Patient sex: M
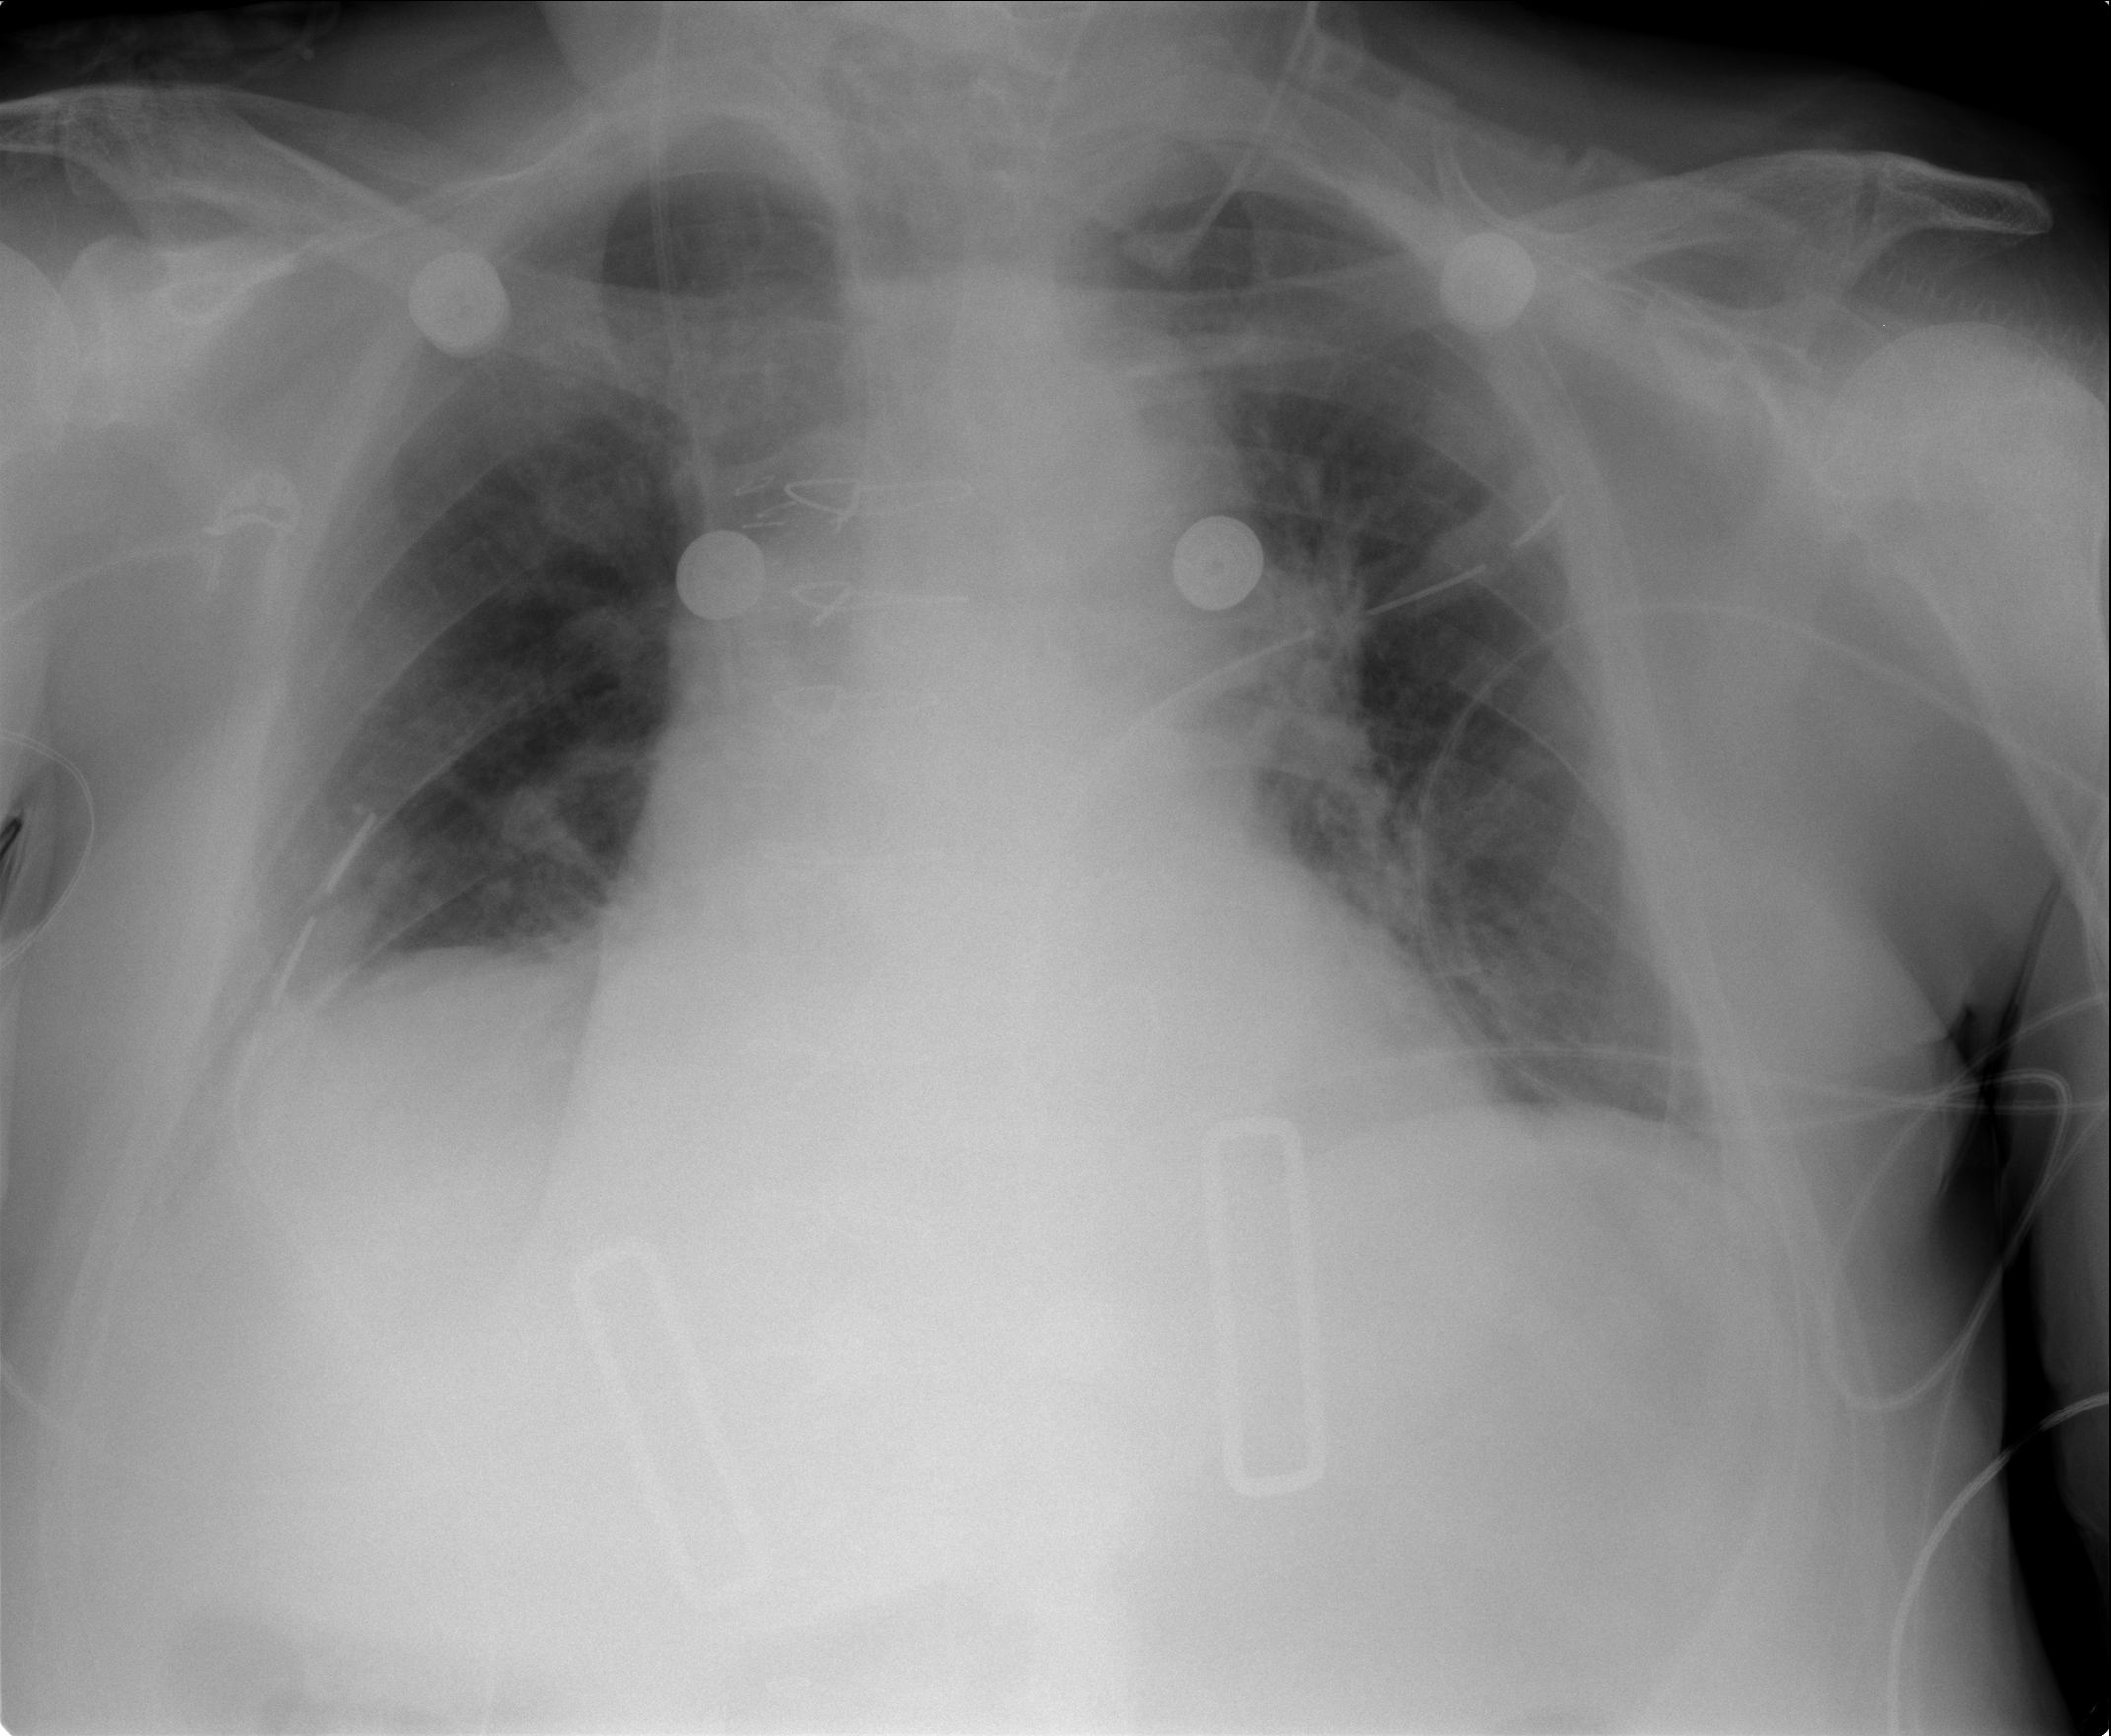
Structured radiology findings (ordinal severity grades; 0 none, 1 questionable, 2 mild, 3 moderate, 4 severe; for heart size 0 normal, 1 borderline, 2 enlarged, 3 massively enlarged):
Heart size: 2
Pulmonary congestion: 2
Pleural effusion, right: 1
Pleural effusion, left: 1
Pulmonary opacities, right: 0
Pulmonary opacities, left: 0
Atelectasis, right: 2
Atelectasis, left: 2